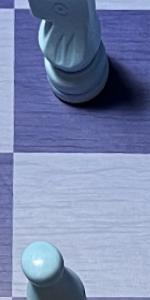
Label: Empty